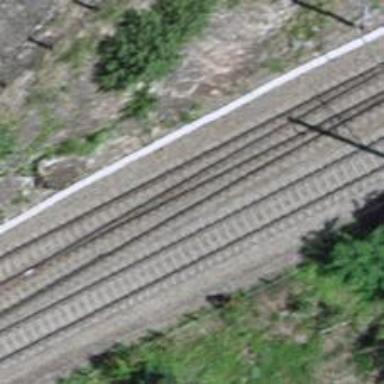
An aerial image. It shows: Single railway track with electrified contact line.